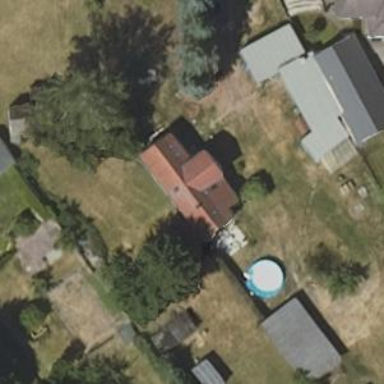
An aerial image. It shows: Simple and straightforward house.